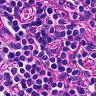
Metastatic tissue present: no